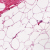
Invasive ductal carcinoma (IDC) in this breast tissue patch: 0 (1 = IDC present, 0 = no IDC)